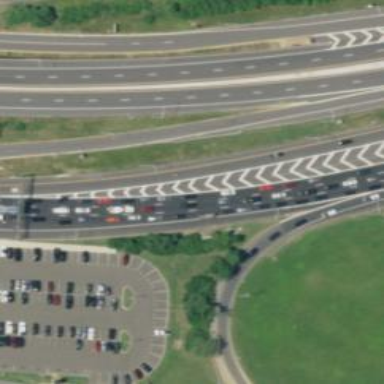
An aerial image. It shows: Asphalt motorway.